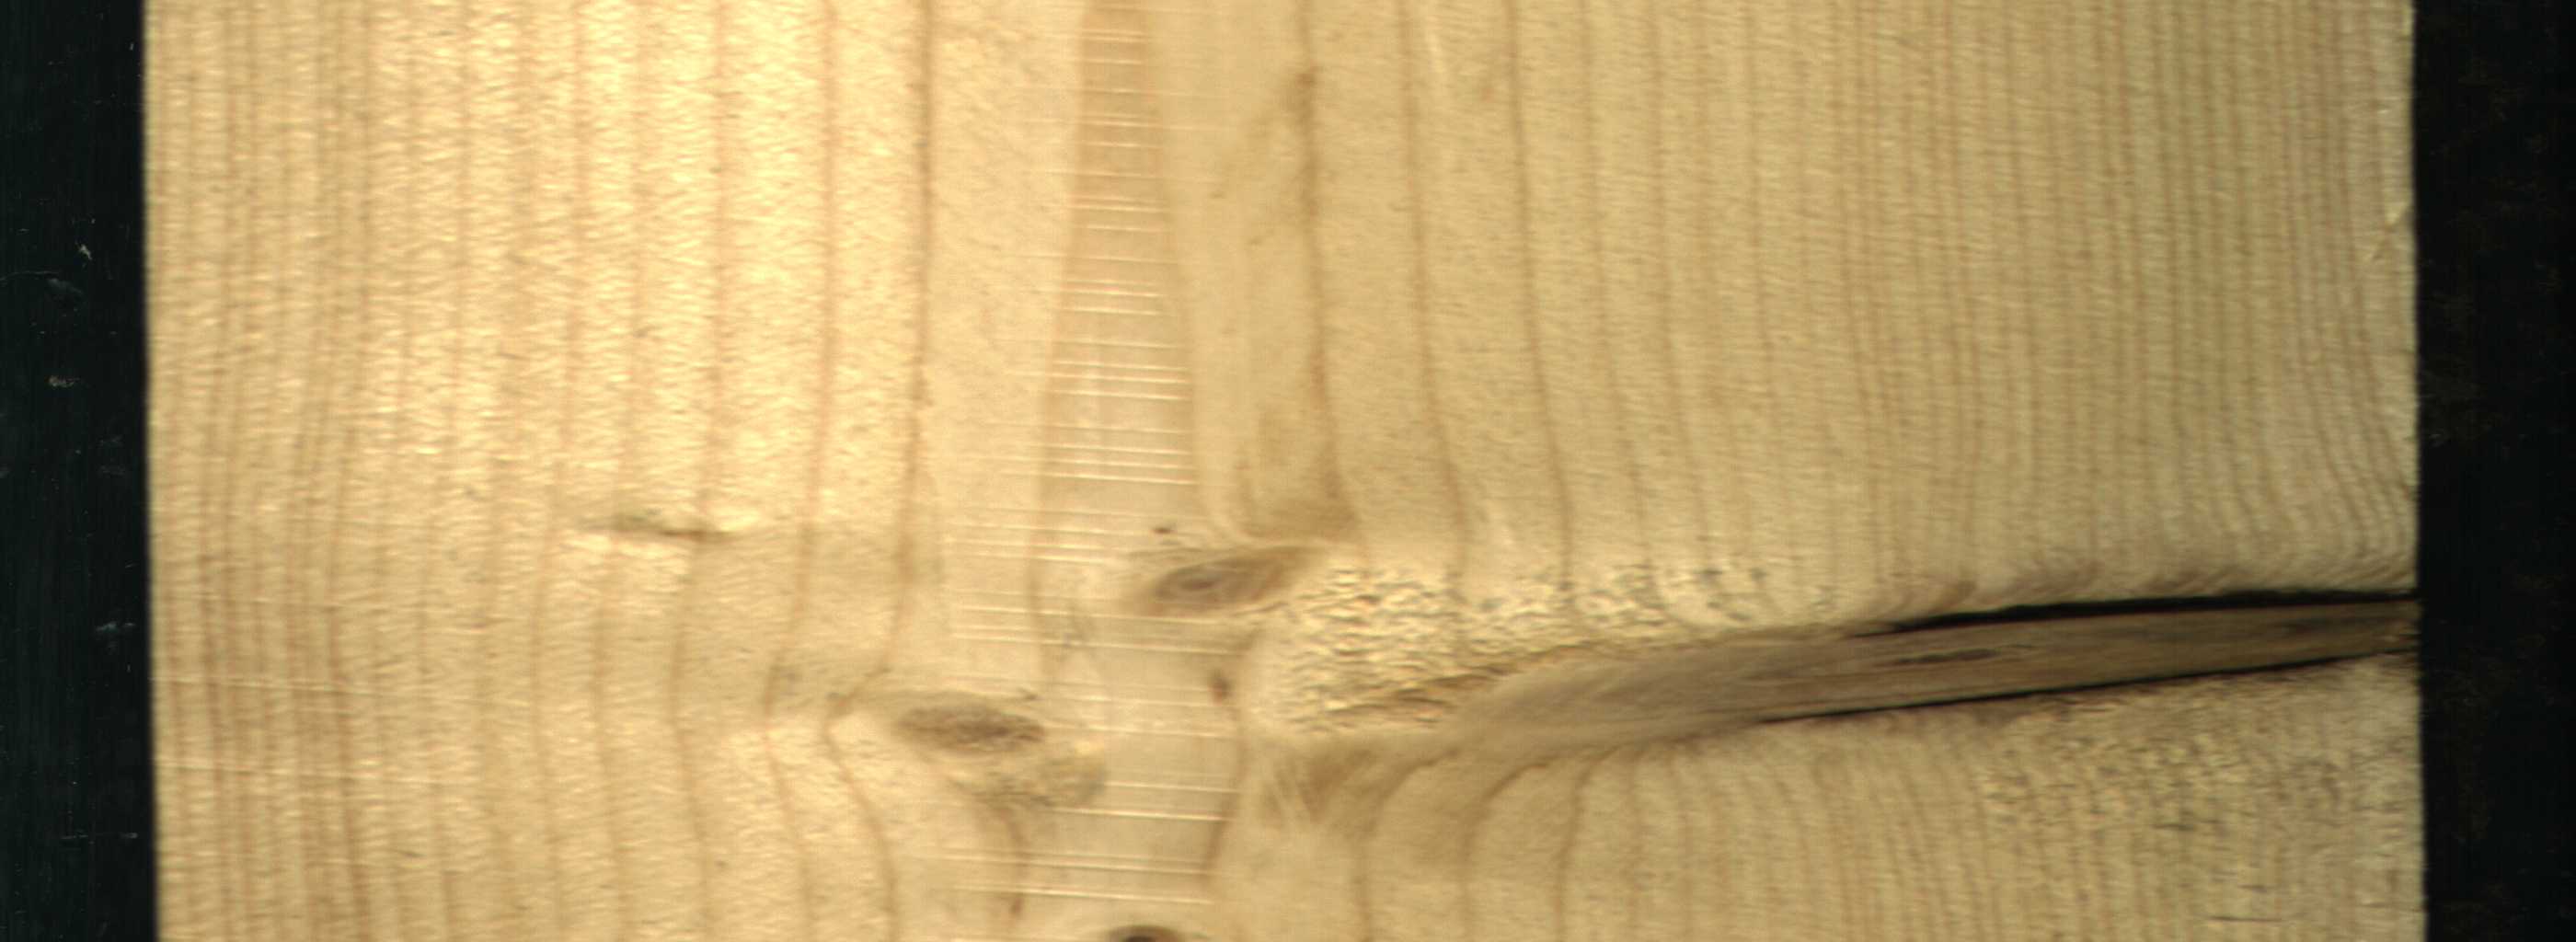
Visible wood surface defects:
Dead_Knot
Live_Knot
Live_Knot
Live_Knot